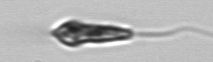
Label: Euglena